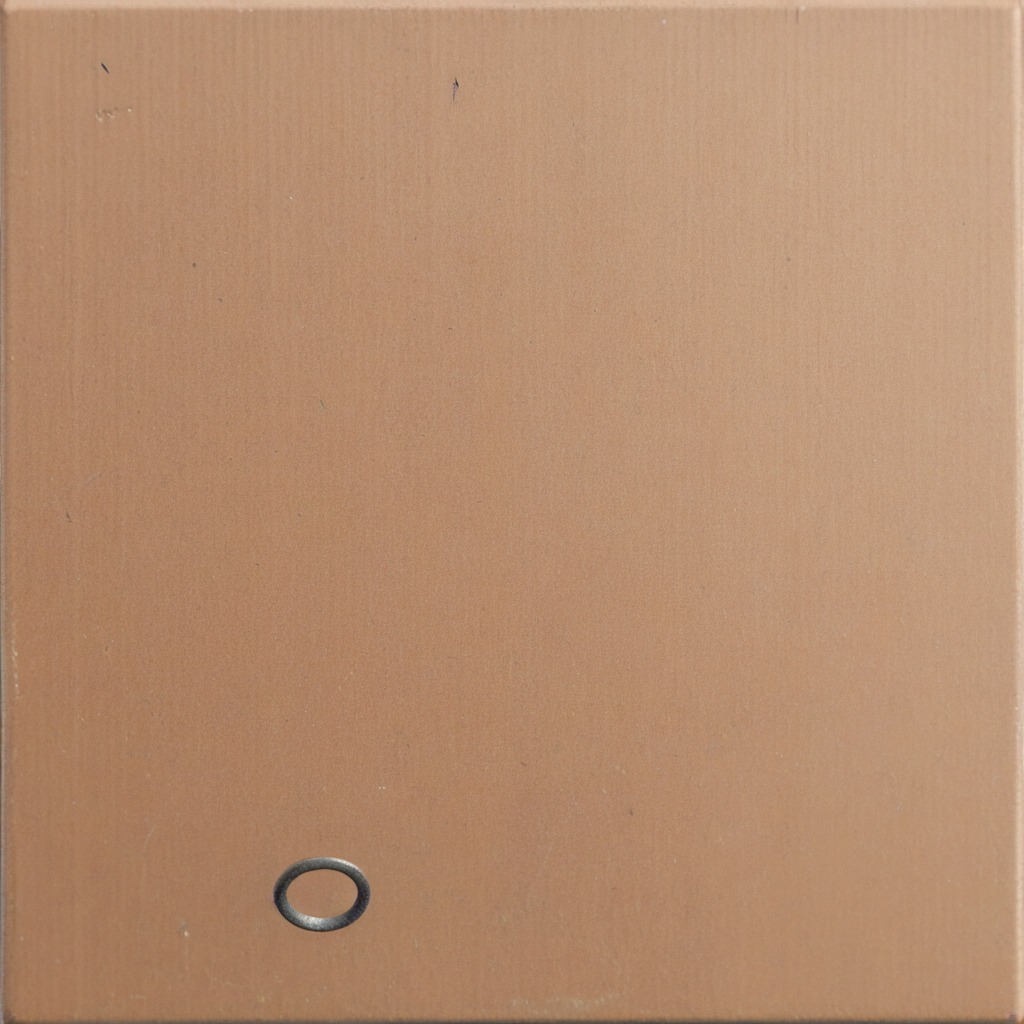
A flat metal washer is lying on a clean dry cardboard box surface in an outdoor workshop during daytime bright natural light soft shadows slightly creased but